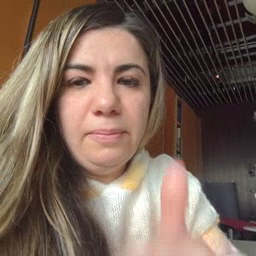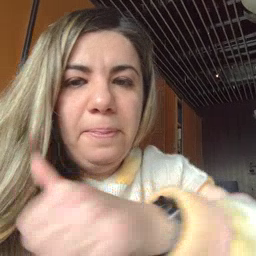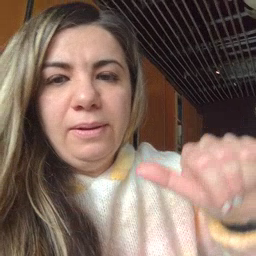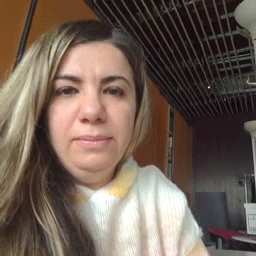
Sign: any